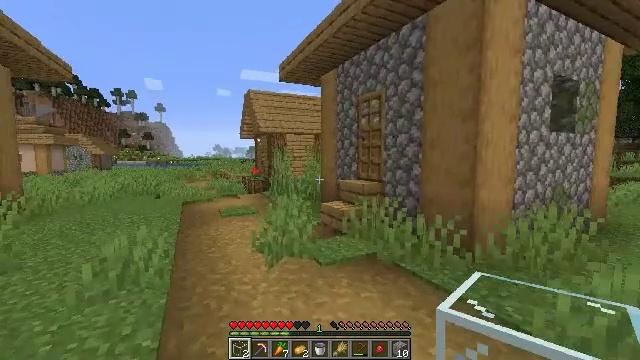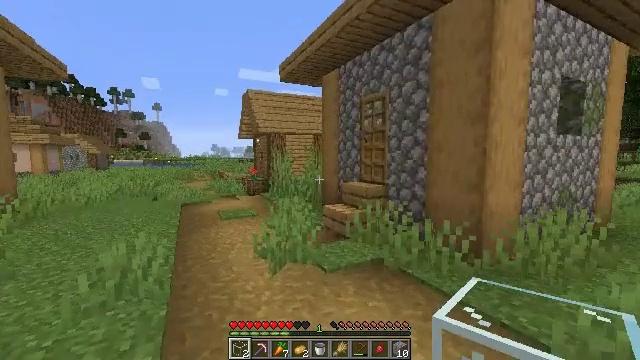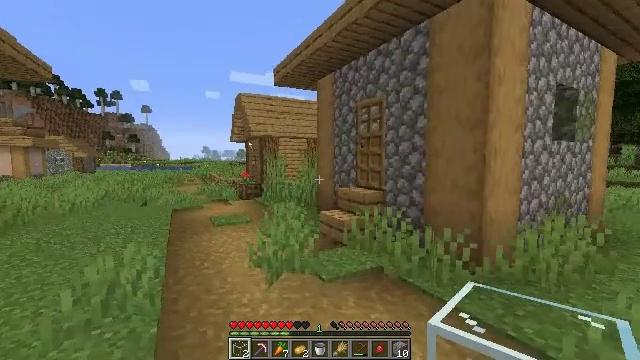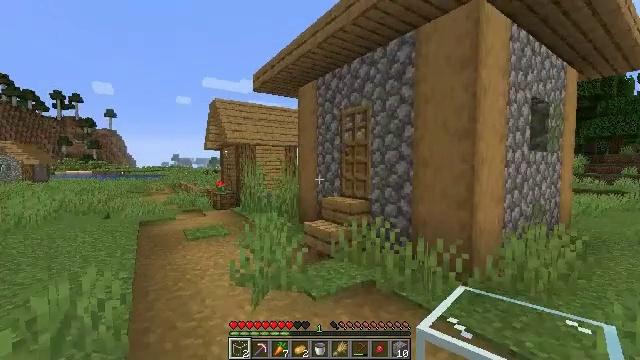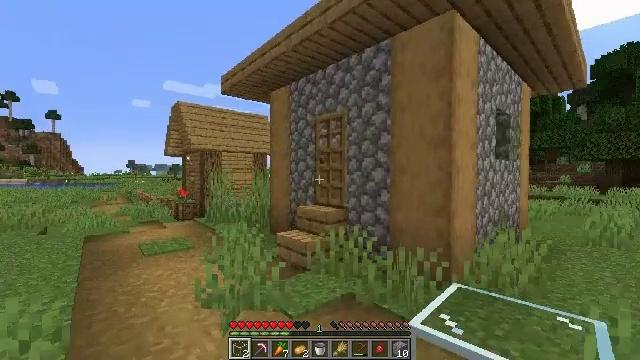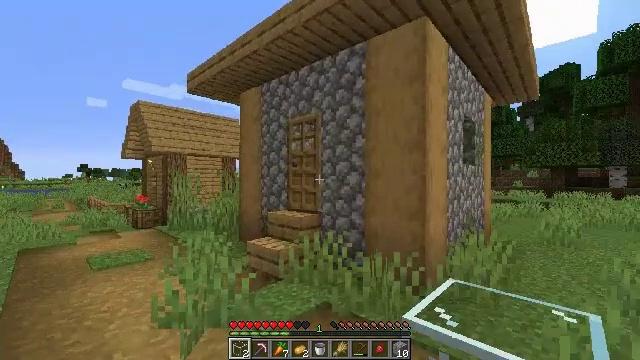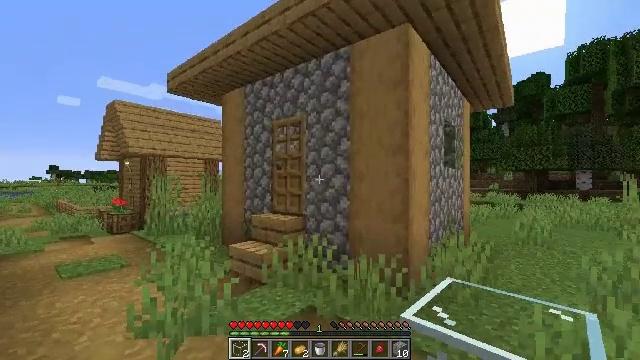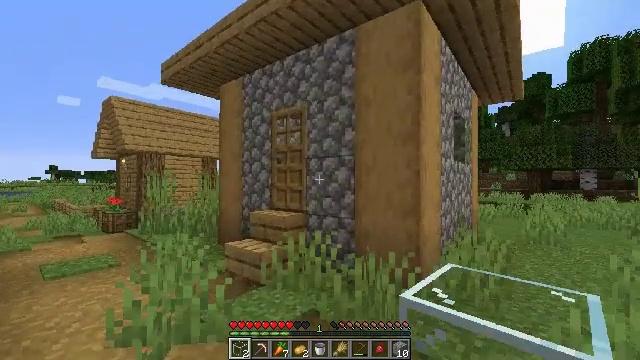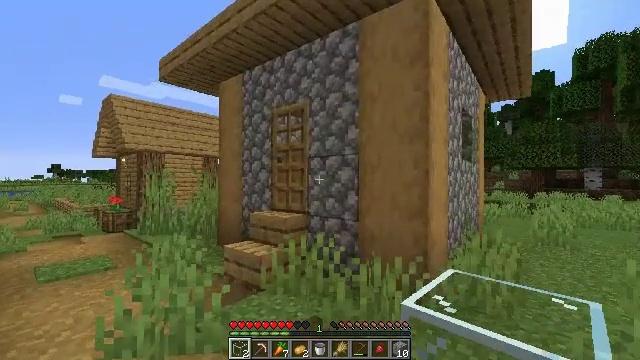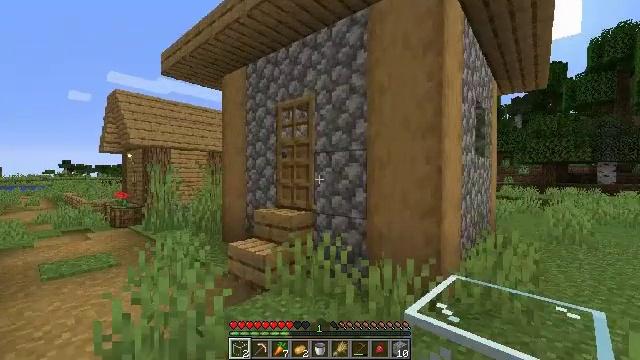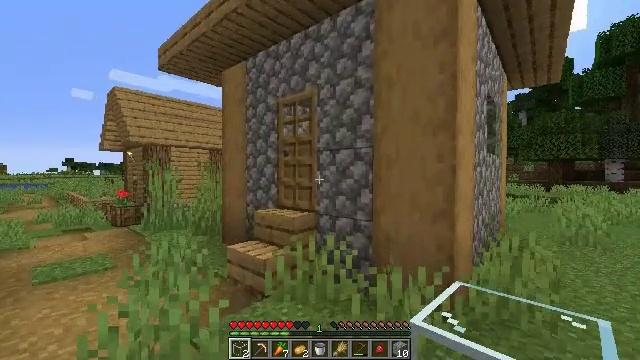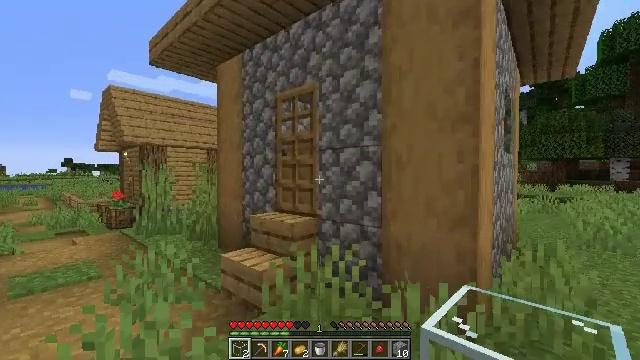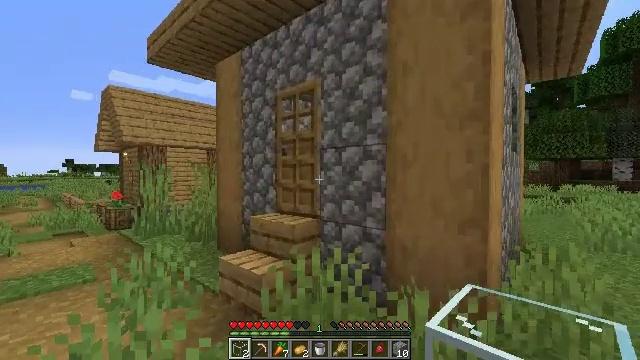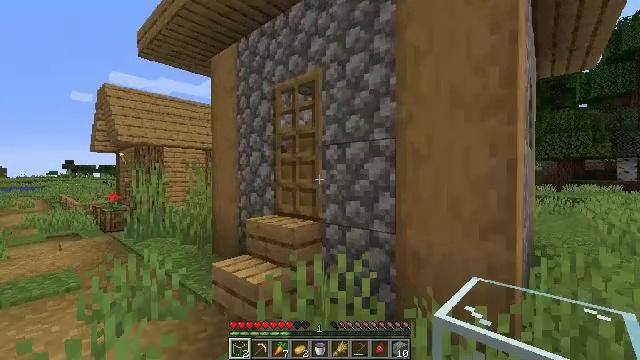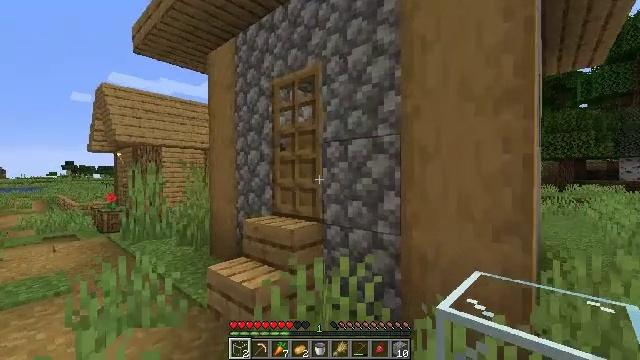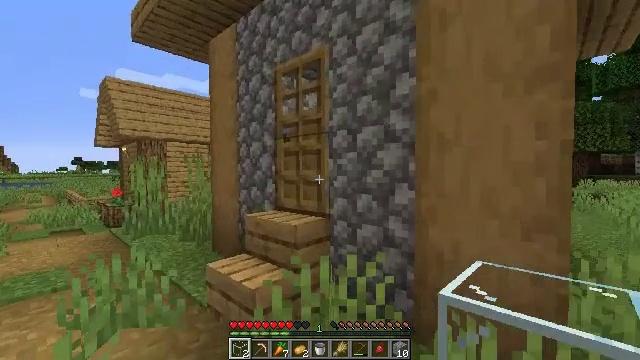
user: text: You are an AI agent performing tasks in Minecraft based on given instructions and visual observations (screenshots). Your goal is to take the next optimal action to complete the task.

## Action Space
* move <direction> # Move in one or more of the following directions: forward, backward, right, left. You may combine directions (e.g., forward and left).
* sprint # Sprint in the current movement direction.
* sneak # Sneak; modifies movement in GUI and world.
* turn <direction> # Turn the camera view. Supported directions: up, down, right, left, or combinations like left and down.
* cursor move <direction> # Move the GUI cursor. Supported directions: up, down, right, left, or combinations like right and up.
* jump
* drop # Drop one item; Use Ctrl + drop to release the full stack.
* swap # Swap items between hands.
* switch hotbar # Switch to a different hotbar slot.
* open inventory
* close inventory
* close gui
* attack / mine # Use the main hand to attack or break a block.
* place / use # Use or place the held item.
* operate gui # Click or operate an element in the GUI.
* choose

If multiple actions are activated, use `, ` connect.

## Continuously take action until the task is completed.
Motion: motion action
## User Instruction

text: Destroy the oak door to retrieve it.
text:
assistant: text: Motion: move forward and move left
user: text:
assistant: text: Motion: move forward and move left, turn right
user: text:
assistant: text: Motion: move forward and move left, turn right and up
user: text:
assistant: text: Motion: move forward and move left, turn right and up
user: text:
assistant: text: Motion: move forward and move left, turn right and up
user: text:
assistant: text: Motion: move forward and move left, turn right
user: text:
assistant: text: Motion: move forward and move left
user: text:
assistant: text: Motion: move forward and move left
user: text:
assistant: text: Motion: move forward and move left, turn left and down
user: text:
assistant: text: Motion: move forward and move left
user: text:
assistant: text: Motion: move forward and move left
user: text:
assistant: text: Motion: move forward and move left
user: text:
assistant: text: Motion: move forward and move left
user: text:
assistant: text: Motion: move forward and move left
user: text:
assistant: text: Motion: move forward and move left, turn left and down
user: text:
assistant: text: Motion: move forward and move left
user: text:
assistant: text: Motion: move forward and move left
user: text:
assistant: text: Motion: move forward and move left
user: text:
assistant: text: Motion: move forward and move left
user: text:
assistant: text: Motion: move forward and move left, attack / mine
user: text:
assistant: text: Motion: move forward and move left, attack / mine
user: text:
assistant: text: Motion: move forward and move left, attack / mine
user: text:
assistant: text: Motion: move forward and move left, attack / mine
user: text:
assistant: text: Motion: move forward and move left, attack / mine
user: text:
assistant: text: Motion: move forward and move left, turn down, attack / mine
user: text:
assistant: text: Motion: move forward and move left, turn down, attack / mine
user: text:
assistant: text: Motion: move forward and move left, turn down, attack / mine
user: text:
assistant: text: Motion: move forward and move left, turn down, attack / mine
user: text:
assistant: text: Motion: turn left and down, attack / mine
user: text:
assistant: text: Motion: turn down, attack / mine